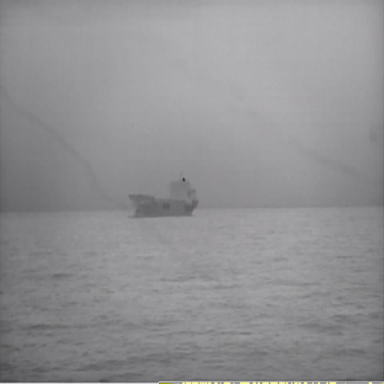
There is a liner in the infrared image.